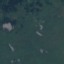
Land use / land cover: Pasture